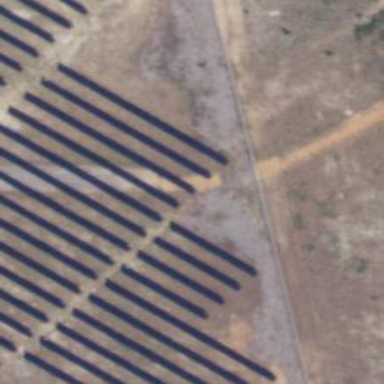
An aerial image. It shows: Solar power generator using photovoltaic method with solar photovoltaic panel types.